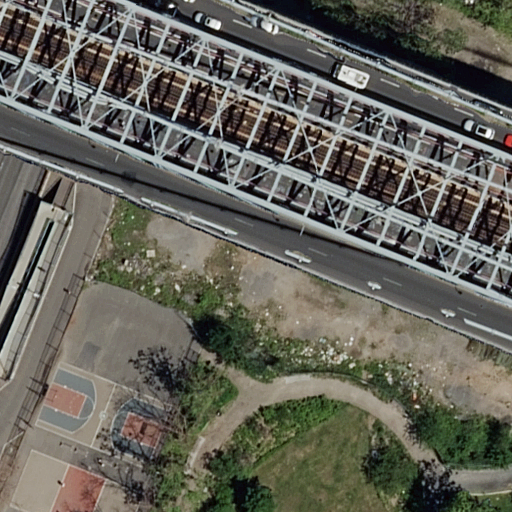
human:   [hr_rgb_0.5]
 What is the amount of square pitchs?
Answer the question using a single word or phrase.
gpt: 0

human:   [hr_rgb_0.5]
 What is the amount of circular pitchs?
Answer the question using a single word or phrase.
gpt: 0

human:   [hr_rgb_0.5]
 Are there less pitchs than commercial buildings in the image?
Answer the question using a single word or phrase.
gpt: no

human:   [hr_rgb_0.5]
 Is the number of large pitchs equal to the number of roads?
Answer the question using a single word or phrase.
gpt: no

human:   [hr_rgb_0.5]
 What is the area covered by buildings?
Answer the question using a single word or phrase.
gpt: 0m2

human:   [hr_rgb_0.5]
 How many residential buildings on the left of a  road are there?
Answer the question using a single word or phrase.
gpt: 0

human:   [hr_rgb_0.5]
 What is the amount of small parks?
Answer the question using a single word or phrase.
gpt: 0

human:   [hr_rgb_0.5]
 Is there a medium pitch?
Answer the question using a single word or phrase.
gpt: yes

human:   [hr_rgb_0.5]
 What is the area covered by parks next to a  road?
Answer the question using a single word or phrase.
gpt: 4644m2

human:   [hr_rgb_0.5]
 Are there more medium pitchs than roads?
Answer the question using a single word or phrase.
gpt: no

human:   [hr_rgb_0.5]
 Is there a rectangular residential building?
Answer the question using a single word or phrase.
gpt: no

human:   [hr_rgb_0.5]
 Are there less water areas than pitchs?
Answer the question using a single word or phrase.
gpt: yes

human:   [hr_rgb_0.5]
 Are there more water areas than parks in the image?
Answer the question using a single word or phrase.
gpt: no

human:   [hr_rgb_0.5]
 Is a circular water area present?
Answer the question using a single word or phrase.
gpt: no

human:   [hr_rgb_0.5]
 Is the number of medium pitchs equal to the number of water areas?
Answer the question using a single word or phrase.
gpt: no

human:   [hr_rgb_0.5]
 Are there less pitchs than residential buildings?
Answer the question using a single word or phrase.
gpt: no

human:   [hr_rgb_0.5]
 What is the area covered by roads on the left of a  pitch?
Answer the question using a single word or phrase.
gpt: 0m2

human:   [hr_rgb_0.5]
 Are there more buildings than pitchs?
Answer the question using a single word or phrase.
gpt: no

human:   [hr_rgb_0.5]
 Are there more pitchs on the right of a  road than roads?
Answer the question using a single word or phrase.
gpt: no

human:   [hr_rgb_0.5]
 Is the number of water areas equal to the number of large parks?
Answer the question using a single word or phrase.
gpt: no

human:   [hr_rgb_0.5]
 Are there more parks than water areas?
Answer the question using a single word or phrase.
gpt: yes

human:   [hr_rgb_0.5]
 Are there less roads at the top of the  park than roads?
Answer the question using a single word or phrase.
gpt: yes

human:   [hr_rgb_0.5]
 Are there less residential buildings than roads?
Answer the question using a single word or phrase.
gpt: yes

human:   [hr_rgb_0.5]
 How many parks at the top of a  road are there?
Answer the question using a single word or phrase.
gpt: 0

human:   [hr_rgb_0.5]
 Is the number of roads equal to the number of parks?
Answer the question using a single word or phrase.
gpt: no

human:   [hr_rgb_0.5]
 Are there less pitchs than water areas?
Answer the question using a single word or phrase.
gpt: no

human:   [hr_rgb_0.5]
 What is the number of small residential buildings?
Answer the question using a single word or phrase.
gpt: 0

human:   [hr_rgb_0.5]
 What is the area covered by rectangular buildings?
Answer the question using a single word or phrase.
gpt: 0m2

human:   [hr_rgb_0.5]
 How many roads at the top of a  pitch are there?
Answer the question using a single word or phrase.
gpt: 14

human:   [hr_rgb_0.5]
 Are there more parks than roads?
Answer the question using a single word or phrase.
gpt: no

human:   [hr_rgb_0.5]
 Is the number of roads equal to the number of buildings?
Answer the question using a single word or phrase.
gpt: no

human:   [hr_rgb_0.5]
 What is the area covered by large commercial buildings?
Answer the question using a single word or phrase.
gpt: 0m2

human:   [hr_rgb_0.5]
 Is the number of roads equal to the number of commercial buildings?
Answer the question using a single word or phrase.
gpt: no

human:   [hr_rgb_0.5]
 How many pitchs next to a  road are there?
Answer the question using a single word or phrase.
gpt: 3

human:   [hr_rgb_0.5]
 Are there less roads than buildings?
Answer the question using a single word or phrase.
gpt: no

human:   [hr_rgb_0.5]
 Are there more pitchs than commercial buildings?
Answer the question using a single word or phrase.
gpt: yes